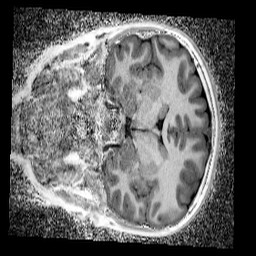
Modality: UNIT1_denoised
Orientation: coronal
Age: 12
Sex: male
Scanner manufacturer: siemens
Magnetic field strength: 3 T
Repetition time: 4 s
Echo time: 0.00299 s